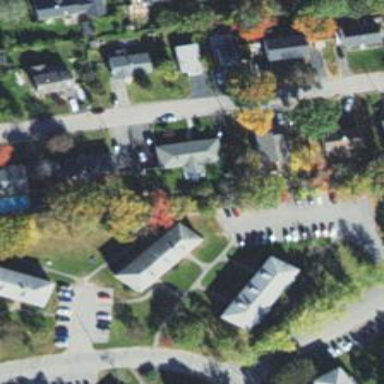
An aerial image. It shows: Driveway.